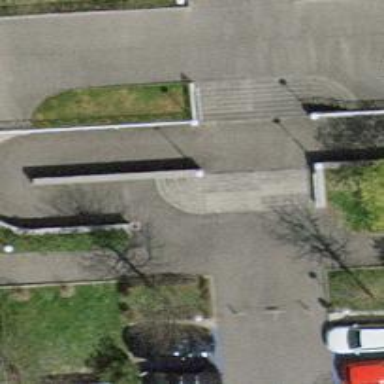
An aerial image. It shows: Set of steps on the road.